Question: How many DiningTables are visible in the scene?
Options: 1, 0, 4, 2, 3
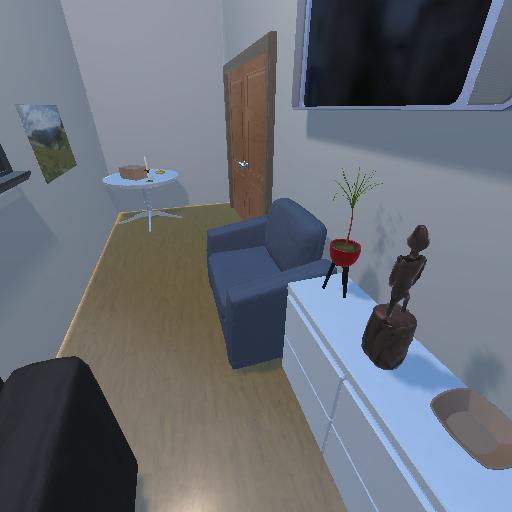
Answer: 1